Interaction volume radius: 5 \u00c5
Interaction volume height: 35 \u00c5
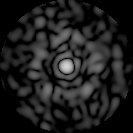
Disorder parameter: 0.8343